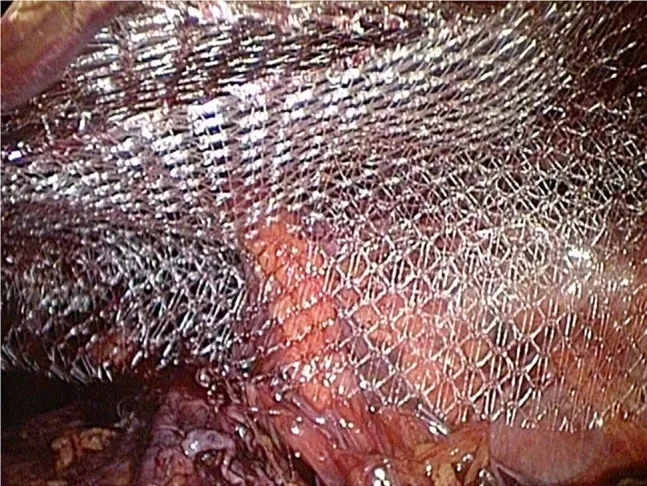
The inguinal hernia is supplied with polypropylene mesh in double mesh technique (Bard, SoftMesh).
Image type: medical_photograph (other_medical_photograph)